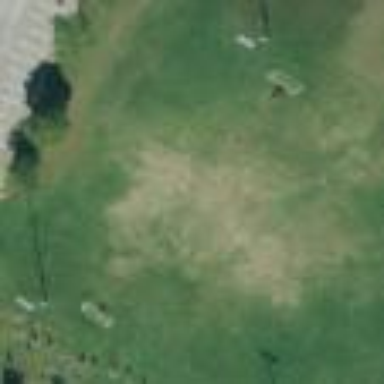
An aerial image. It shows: Soccer pitch for leisureland activities.